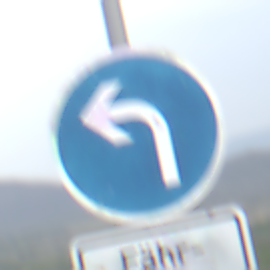
Verkehrszeichen: VorgeschriebeneFahrtrichtungLinks
Zusatzzeichen unten: SonstigeFahrzeugePersonengruppenFrei4
Umgebung: Outdoor, Nature
Tageszeit: Midday
Wetter: PartlyCloudy
Licht: Natural
Jahreszeit: NotSpecified
Kontrast: LowContrast